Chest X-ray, PA view. Patient: 57 years old, sex M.
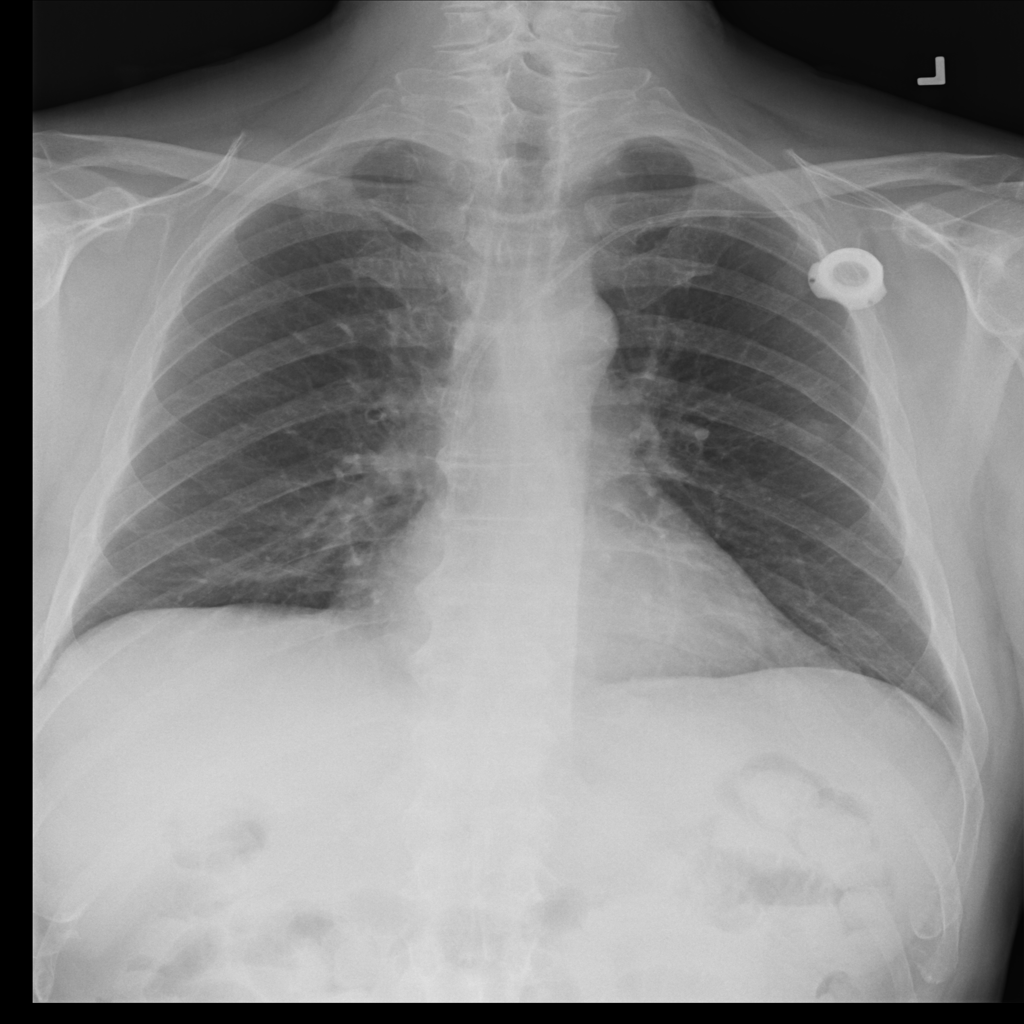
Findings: Nodule